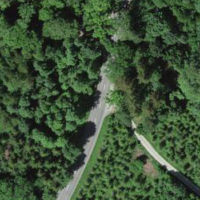
EUNIS habitat code: 41
Species observed at this site:
Celastrina argiolus